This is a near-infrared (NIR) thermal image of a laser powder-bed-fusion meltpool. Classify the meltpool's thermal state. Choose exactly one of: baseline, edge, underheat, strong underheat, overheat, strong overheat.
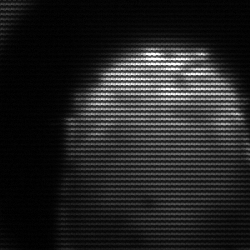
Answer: edge